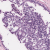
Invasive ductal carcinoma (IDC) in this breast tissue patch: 0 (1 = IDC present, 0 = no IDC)